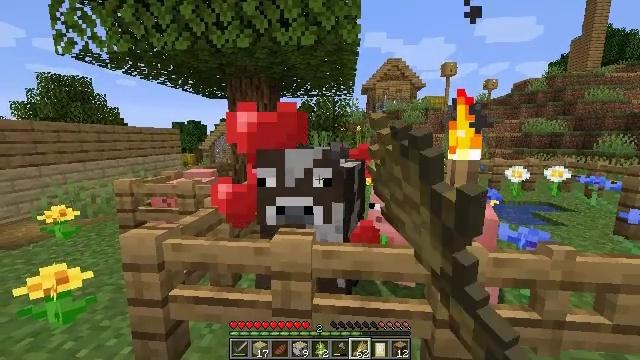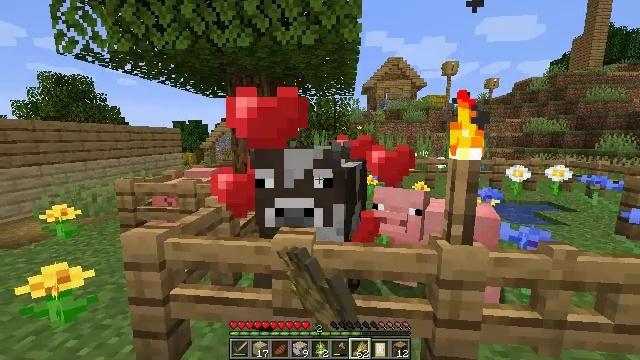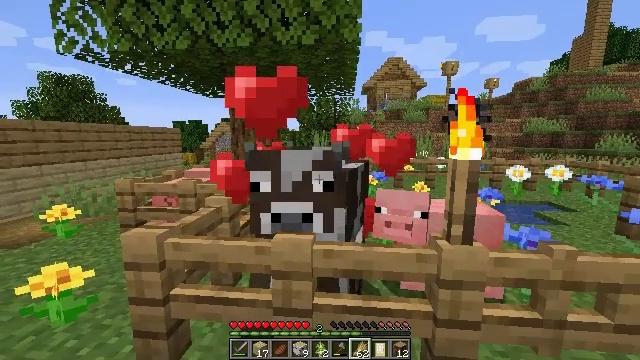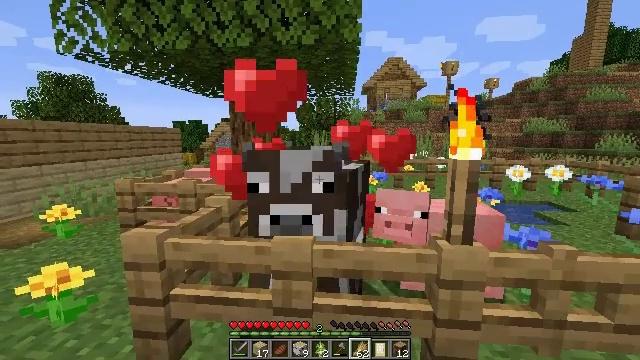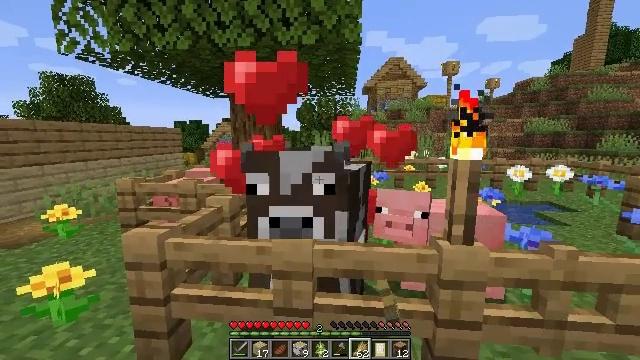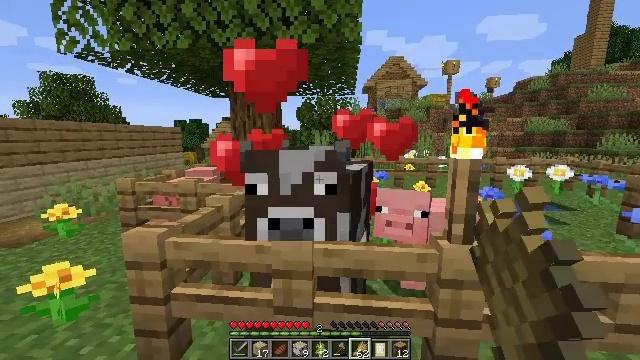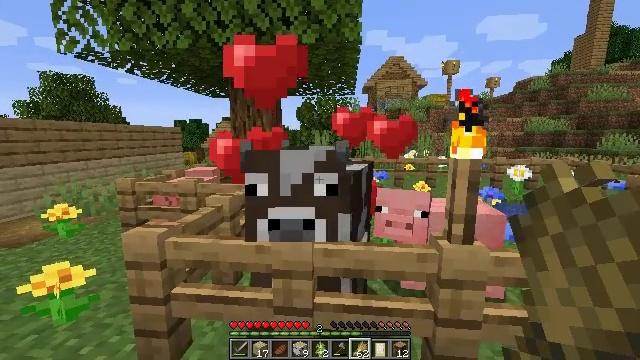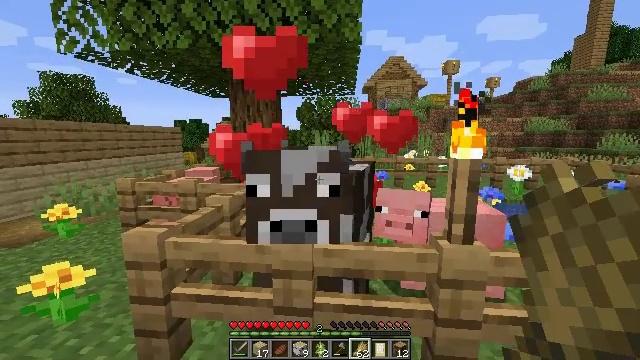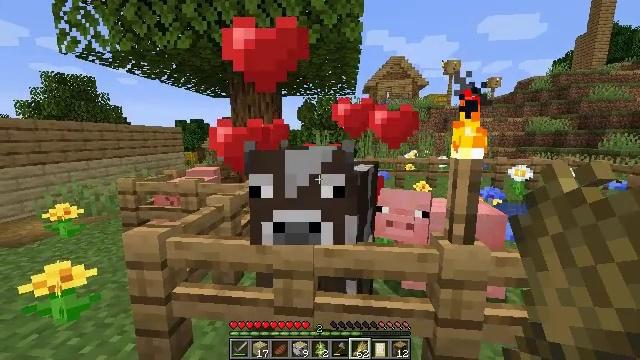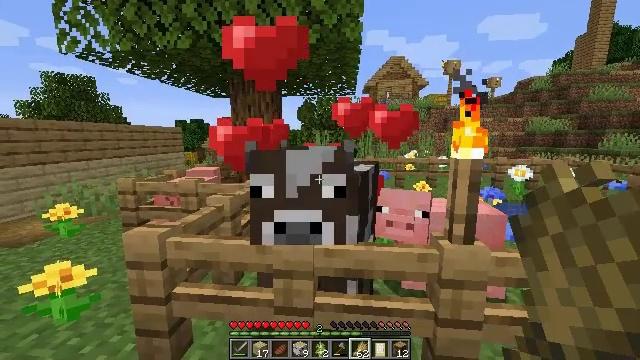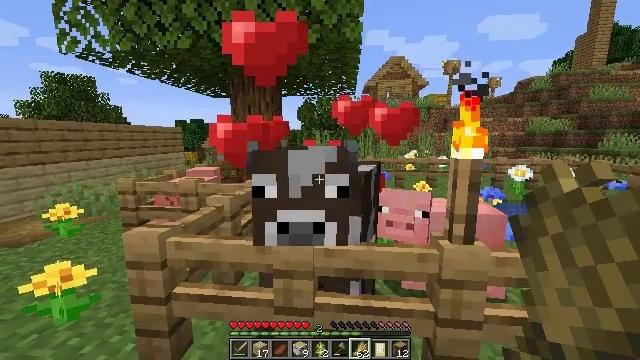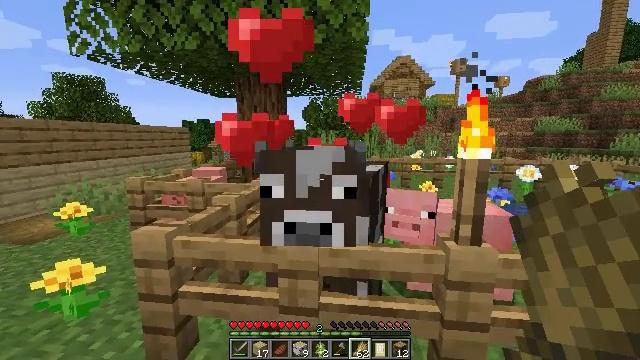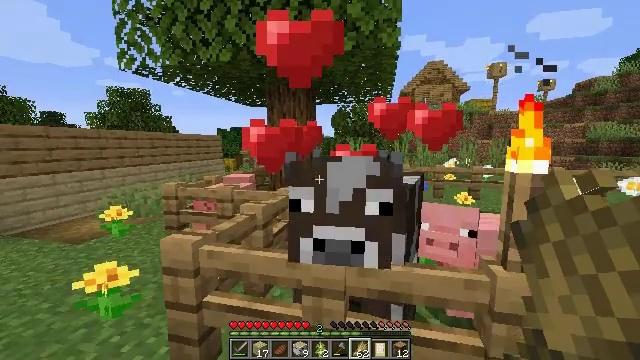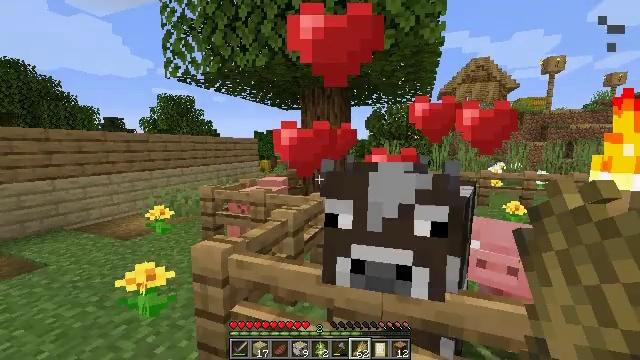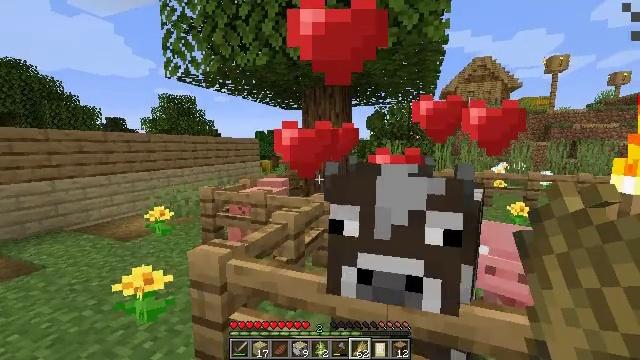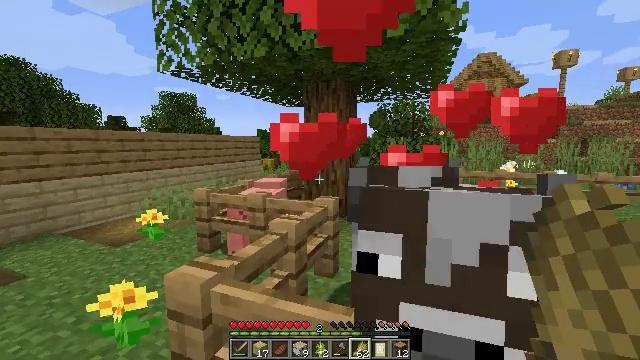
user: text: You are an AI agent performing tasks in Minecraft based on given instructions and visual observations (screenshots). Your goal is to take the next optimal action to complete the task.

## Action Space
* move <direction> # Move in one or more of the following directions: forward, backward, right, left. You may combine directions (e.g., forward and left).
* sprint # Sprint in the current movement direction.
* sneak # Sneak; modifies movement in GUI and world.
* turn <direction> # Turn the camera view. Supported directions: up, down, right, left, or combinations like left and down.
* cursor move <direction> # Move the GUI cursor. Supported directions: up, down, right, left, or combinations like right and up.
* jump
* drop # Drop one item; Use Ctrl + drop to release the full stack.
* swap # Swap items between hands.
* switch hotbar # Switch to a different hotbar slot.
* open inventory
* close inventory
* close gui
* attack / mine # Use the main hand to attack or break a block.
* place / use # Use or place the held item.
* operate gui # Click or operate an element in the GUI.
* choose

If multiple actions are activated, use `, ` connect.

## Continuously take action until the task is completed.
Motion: motion action
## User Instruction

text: Collect beetroots from the field.
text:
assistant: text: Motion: no_op
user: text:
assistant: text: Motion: no_op
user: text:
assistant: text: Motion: no_op
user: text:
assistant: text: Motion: no_op
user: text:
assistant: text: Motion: no_op
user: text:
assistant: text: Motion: no_op
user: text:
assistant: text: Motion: no_op
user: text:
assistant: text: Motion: no_op
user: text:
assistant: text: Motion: no_op
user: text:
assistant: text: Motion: no_op
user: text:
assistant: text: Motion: turn left
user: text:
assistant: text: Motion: move forward, turn left and up
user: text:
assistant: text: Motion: move forward, turn left
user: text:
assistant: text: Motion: move forward
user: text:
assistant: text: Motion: move forward
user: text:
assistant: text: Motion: move forward, turn left and down
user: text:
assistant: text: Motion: move forward
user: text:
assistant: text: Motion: move forward
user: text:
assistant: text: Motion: move forward
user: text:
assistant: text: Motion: move forward
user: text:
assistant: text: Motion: move forward
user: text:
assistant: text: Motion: move forward, turn left
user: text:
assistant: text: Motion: move forward, turn left
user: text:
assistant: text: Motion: move forward
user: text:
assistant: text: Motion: move forward
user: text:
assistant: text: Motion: move forward, turn right
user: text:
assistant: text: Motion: move forward, turn right
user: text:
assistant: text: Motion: move forward, turn right
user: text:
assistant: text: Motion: no_op
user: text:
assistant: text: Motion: turn right